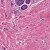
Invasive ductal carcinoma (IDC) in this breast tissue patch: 0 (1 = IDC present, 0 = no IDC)